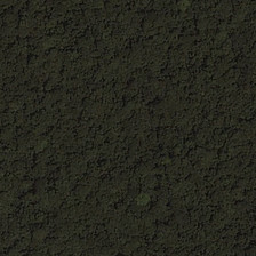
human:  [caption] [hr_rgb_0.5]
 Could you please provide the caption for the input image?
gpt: It is grandma green.

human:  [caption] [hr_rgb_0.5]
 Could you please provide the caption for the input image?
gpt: It is grandma green.

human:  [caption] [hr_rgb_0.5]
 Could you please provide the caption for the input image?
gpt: It is grandma green.

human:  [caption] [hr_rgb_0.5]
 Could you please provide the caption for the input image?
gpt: It is grandma green.

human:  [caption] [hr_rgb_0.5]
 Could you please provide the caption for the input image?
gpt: It is grandma green.